Field crop: maize
Growth stage: 1
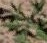
Species: atriplex